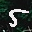
Label: 5